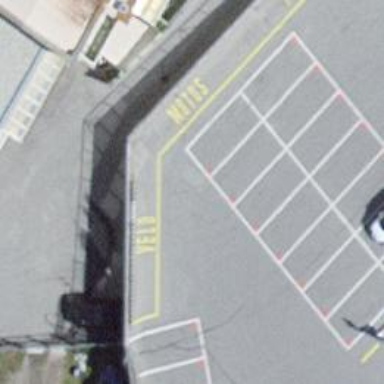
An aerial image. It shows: Parking aisle designated as service road.